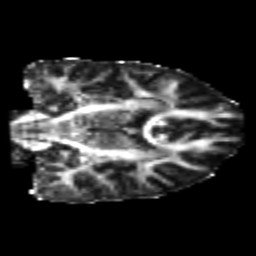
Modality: FA
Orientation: coronal
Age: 23
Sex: female
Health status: healthy
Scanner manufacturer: philips
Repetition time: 7.477 s
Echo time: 0.08753 s